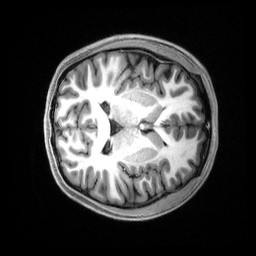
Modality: T1w
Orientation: axial
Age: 21
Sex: female
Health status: healthy
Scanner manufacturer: siemens
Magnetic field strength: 3 T
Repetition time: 2.5 s
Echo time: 0.00222 s